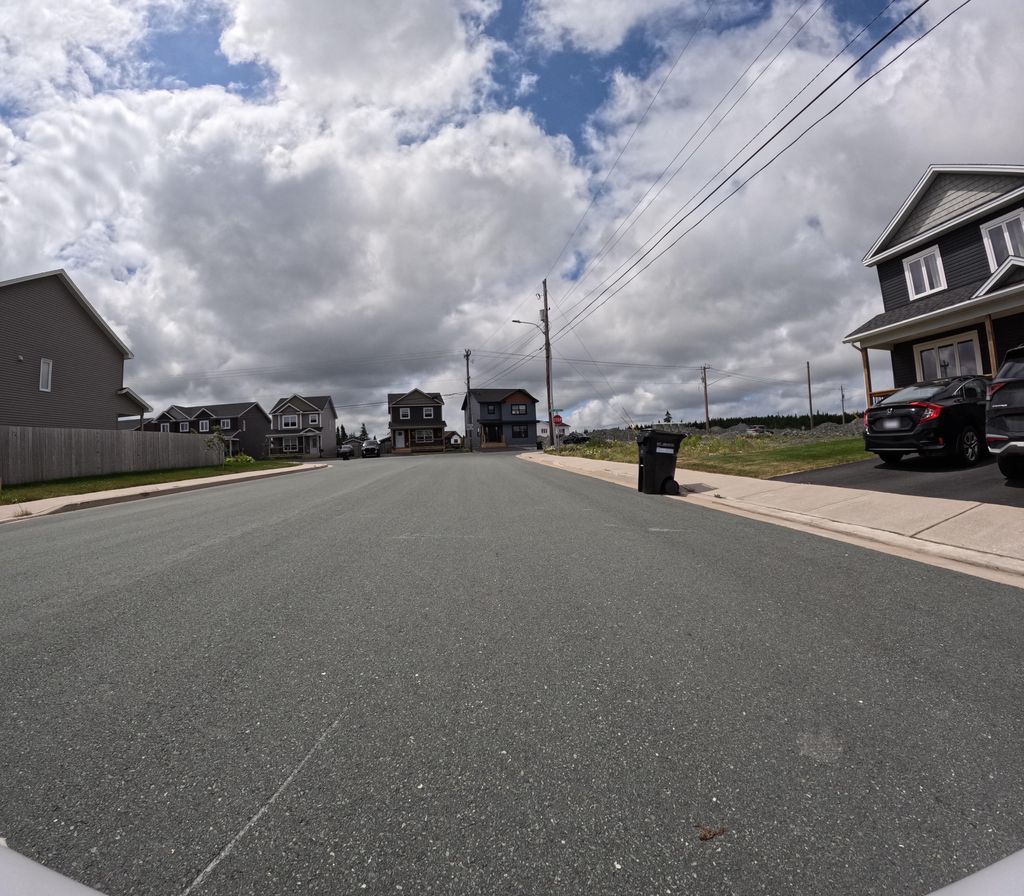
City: st_johns